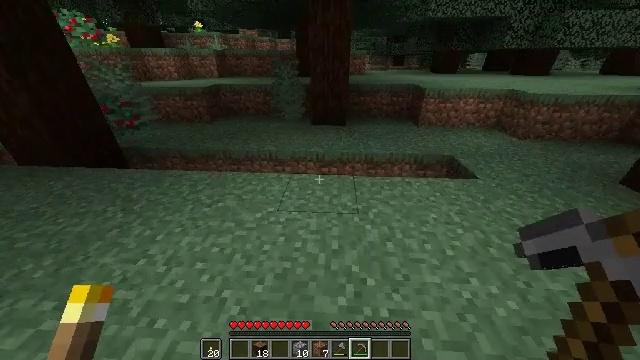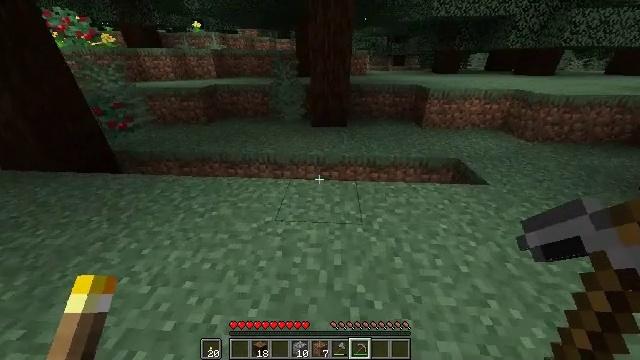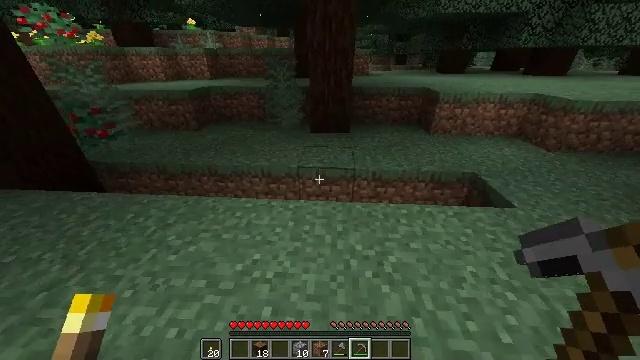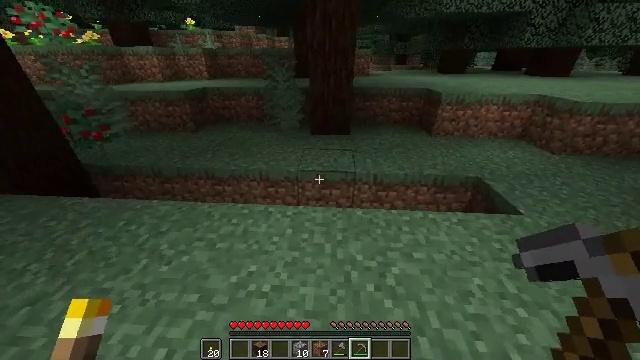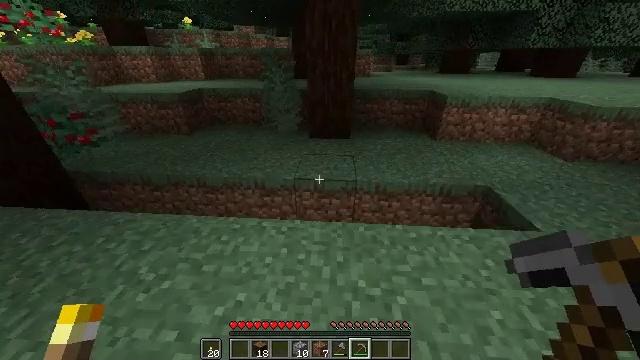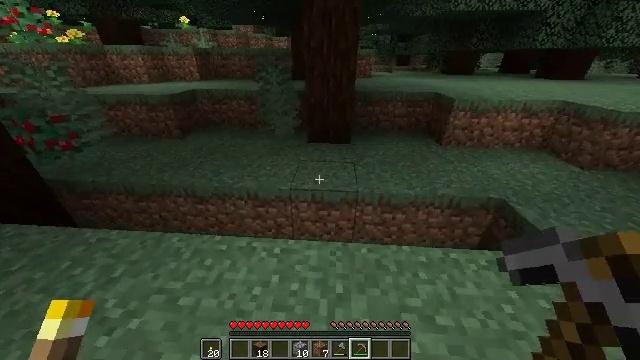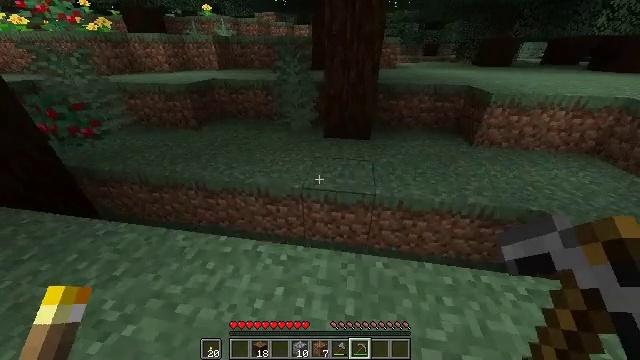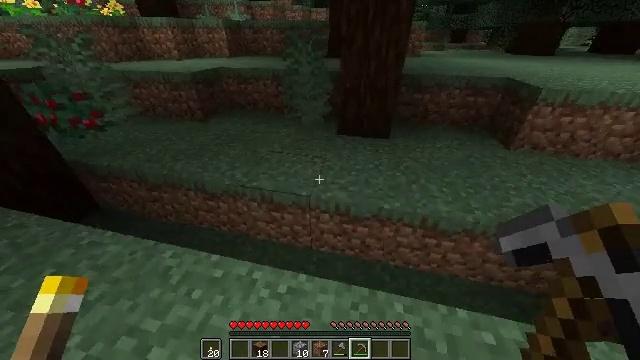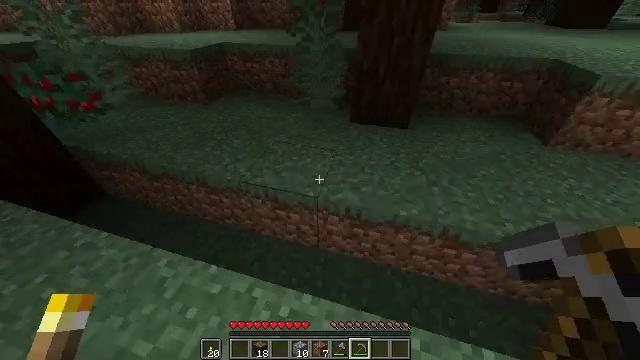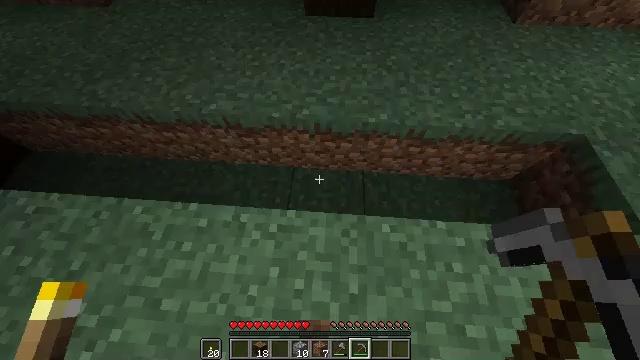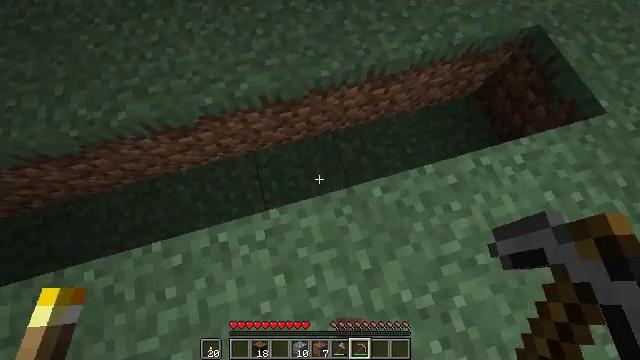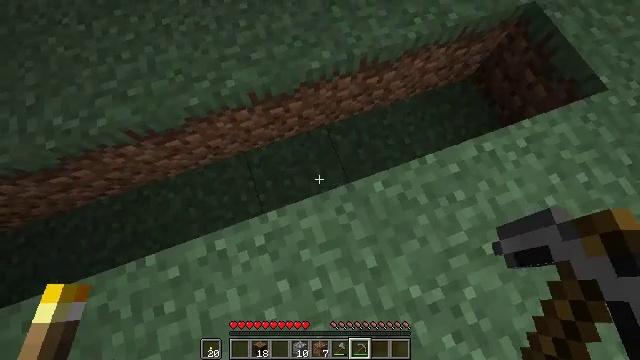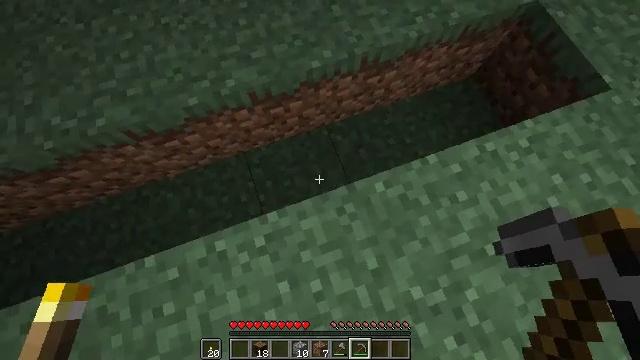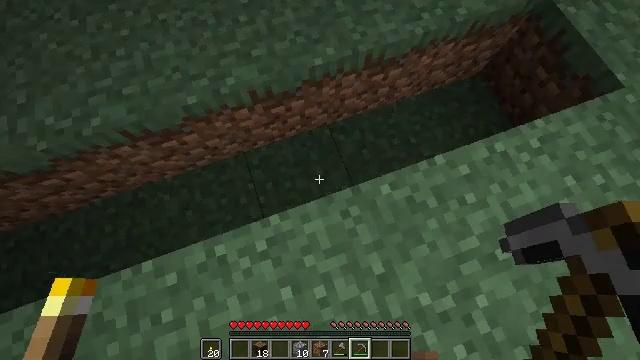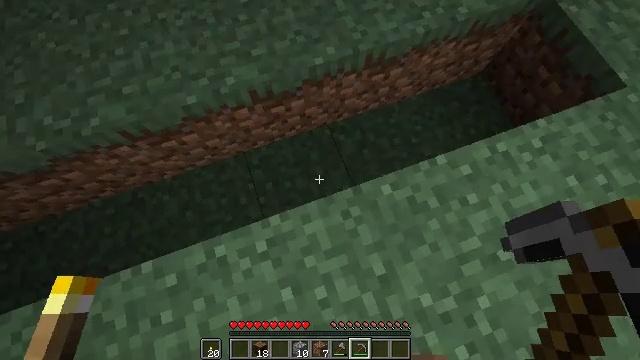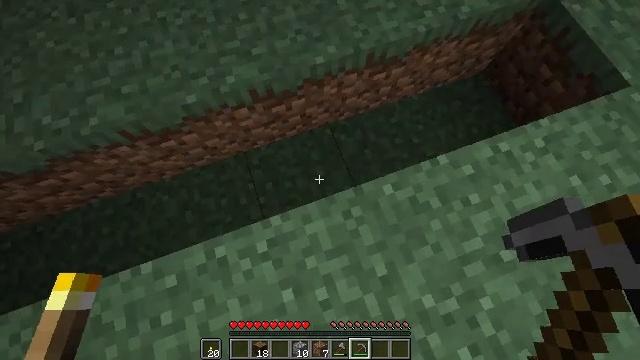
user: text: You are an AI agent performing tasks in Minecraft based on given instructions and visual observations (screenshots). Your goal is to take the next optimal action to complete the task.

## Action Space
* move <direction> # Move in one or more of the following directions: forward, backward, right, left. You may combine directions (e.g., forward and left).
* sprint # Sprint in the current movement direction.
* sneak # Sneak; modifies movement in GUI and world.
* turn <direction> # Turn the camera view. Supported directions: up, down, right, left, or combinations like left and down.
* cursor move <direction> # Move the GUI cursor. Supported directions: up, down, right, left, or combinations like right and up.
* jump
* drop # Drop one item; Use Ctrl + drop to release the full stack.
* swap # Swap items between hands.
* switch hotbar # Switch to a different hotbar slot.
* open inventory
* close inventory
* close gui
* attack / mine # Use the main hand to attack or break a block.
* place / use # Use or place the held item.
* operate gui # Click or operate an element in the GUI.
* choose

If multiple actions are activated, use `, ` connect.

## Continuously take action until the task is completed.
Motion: motion action
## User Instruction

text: Dig up the grass block for dirt.
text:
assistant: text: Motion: move forward
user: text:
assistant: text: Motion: move forward
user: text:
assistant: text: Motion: move forward
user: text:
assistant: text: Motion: move forward
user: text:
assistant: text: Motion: move forward
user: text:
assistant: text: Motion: move forward, turn left and down
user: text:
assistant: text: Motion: move forward, turn left and down
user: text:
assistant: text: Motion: move forward, turn left and down
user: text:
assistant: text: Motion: turn right and down
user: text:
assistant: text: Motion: turn right and down
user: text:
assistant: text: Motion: turn right and down
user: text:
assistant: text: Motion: no_op
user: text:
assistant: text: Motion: no_op
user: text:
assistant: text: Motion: no_op
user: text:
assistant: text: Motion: no_op
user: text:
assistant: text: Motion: no_op
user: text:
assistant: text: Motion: no_op
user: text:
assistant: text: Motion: turn right and up
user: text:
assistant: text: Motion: turn right and up
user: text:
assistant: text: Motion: move forward, turn right and up
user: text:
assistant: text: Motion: move forward, turn right and up
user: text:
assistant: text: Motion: move forward, turn right
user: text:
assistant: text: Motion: move forward, turn right
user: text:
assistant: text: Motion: move forward, turn right and down
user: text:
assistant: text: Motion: move forward, turn right and down
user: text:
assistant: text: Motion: move forward, turn right
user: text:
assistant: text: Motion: turn right
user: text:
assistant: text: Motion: turn right and up
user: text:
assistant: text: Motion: turn right and up
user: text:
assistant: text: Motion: turn up